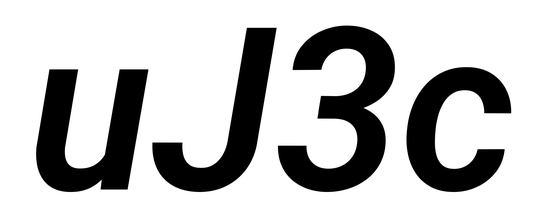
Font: Roboto-Italic_SemiBold_Italic